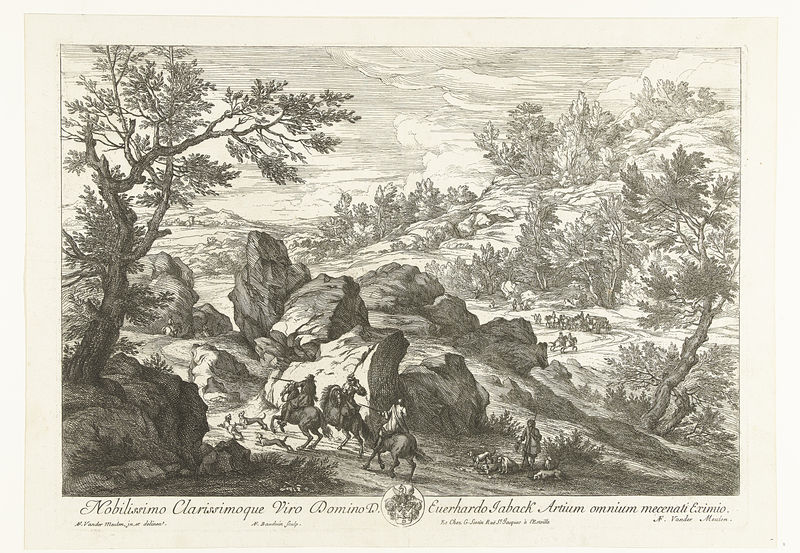
Titel: Landschap met ruiters bij rotspartij
Künstler: Adriaen Frans Boudewyns
Standort: Amsterdam
Institution: Rijksmuseum
Schlagwörter: baum, berg, felsen, himmel, schatten, weiß, wolken, bäume, schwarz, skizze, zeichnung, hund, wolke, pferd, pferde, reiter, grafik, druck, radierung, entwurf, bleistifft, felz, sch#fer, bleistiff